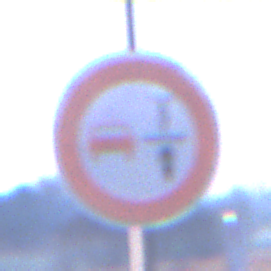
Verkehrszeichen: VerbotUeberholenEinspurigeFahrzeuge
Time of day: SunriseSunset
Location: Outdoor (Nature)
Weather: Clear
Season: NotSpecified
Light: Natural